Question: I have a date/some kind of value array. When I draw it as a chart it looks like this:

I'd like to find its local min and max points. I signed them by blue points on my chart above.
Is there any built in support in .net/linq/c#/f# to get local min max values of an array/list? I googled this topic. I just want to double check it before coding it by my myself and before reinventing the wheel.
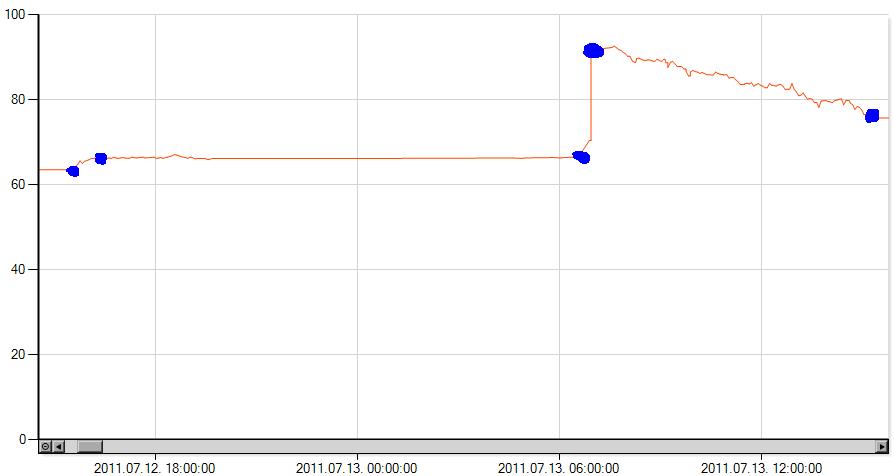
Answer: There is no built-in function in .NET (or F# libraries) that would do that automatically.
To give you some initial idea - it is quite easy to solve this in F# if you only had precise data (i.e. ignoring small spikes in your chart) such that no two following values in the array are the same.
In that case, you can find a minimum by looking for three following values such that the middle value is smaller than the previous and also smaller than the next value. This detects shapes like:
'''
__ __
\/
'''
For example, if you have 'values' containing your data, you can write:
'''
let values = [ 1.0; 2.0; 1.5; 1.0; 4.0; 2.0 ]
// Add indices as the first element of a tuple (so that we can identify positions)
let valuesIndexed = values |> Seq.mapi (fun i v -> i, v)
// Use 'windowed' to create sliding window of size 3 and then 'choose'
// indices where previous value and following value are both larger
let mins =
valuesIndexed |> Seq.windowed 3 |> Seq.choose (fun arr ->
match arr.[0], arr.[1], arr.[2] with
| (_, vpre), (i, v), (_, vpost) when vpre > v && vpost > v -> Some i
| _ -> None)
'''
This is not going to work for the data in your chart, because it is oversimplified, but it should give you something to start with. In practice, you'll probably need to add some smoothing (to avoid identifying all the spikes as local minima/maxima).